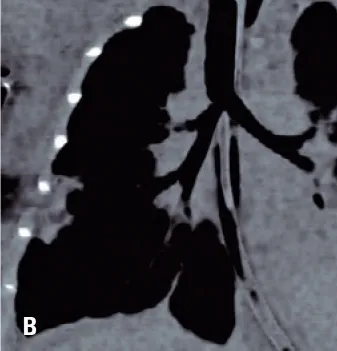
Post-operative chest CT with adequate tracheal diameter.
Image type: radiology (ct)